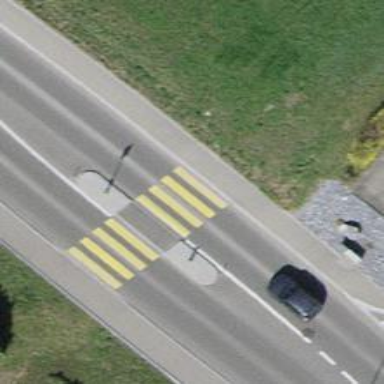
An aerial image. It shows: Marked footway with asphalt surface. The crossing includes pedestrian island.